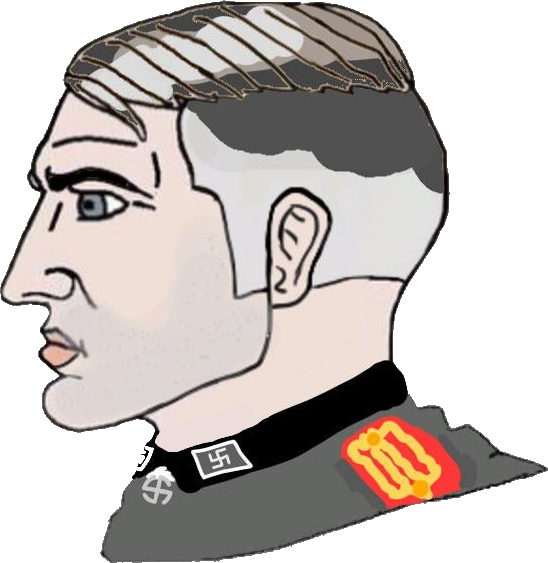
Label: 4_Yes_Chad